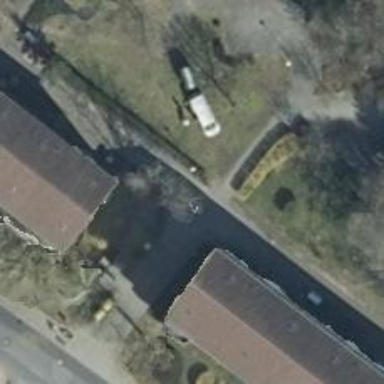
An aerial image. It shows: Paved footway.